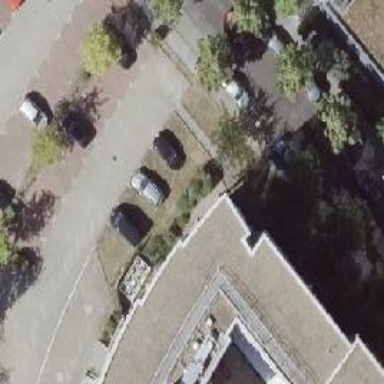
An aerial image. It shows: Street-side parking area.